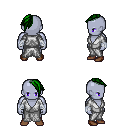
a pixel art fantasy rpg character, male body template, dark elf, purple skin, white robe, white pants, green long mohawk hairstyle, white cloth bandages, brown shoes, four views (front, back, left, right), 2x2 character sprite sheet, small pixel art, hard edges, no anti-aliasing